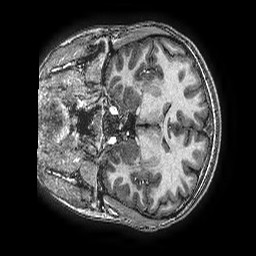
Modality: T1w
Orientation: coronal
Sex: female
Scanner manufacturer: ge
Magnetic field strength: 3 T
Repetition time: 0.00766 s
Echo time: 0.003476 s